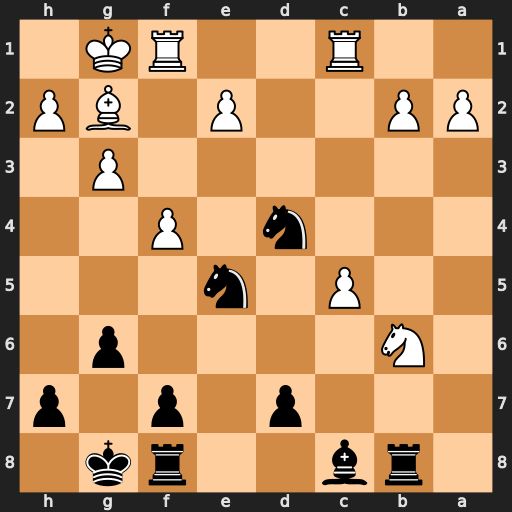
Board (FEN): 1rb2rk1/3p1p1p/1N4p1/2P1n3/3n1P2/6P1/PP2P1BP/2R2RK1
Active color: b
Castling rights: -
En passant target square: -
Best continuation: Nxe2+ Kh1 Nxc1